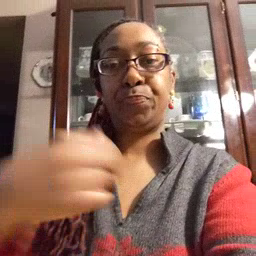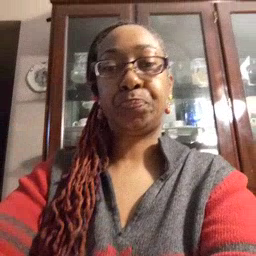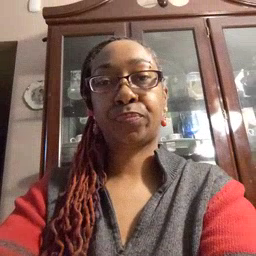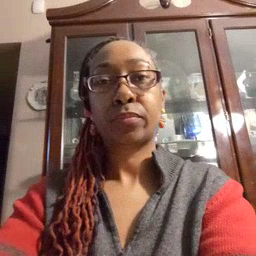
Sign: animal